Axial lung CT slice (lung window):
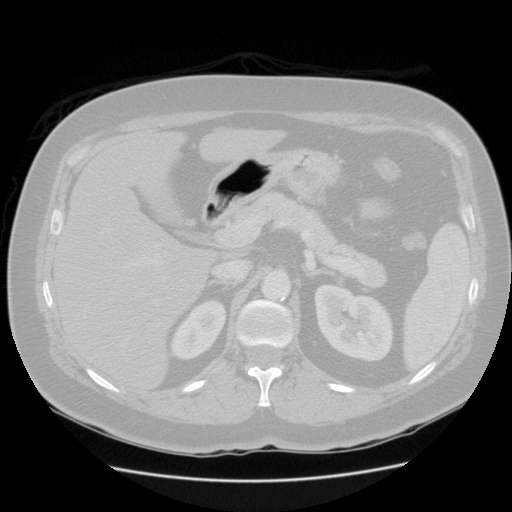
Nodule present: no